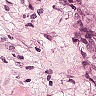
Metastatic tissue present: yes